Question: I have been looking for 2 days to find solutions to this issue but not been abel to fix it.
URL: (/HelloSpring/WEB-INF/hello.jsp)
Edited to (/HelloSpring/hello.jsp)

'''
import org.springframework.stereotype.Controller;
import org.springframework.ui.ModelMap;
import org.springframework.web.bind.annotation.RequestMapping;
import org.springframework.web.bind.annotation.RequestMethod;
@Controller
@RequestMapping("/hello")
public class HelloController{
@RequestMapping(method = RequestMethod.GET)
public String printHello(ModelMap model) {
model.addAttribute("message", "Hello Spring MVC Framework!");
return "hello";
}
}
'''
hellospring-servlet.xml
'''
<?xml version="1.0" encoding="UTF-8"?>
<beans xmlns="http://www.springframework.org/schema/beans"
xmlns:context="http://www.springframework.org/schema/context"
xmlns:xsi="http://www.w3.org/2001/XMLSchema-instance"
xsi:schemaLocation="
http://www.springframework.org/schema/beans
http://www.springframework.org/schema/beans/spring-beans-3.0.xsd
http://www.springframework.org/schema/context
http://www.springframework.org/schema/context/spring-context-3.0.xsd">
<!-- <bean name="/hello.jsp" class="com.smithak.hellospring.HelloController" /> -->
<context:component-scan base-package="com.smithak.hellospring" />
<bean id="viewResolver"
class="org.springframework.web.servlet.view.UrlBasedViewResolver">
<property name="viewClass"
value="org.springframework.web.servlet.view.JstlView" />
<property name="prefix" value="/WEB-INF/" />
<property name="suffix" value=".jsp" />
</bean>
</beans>
'''
web.xml
'''
<?xml version="1.0" encoding="UTF-8"?>
<web-app xmlns:xsi="http://www.w3.org/2001/XMLSchema-instance"
xmlns="http://java.sun.com/xml/ns/javaee"
xmlns:web="http://java.sun.com/xml/ns/javaee/web-app_2_5.xsd"
xsi:schemaLocation="http://java.sun.com/xml/ns/javaee http://java.sun.com/xml/ns/javaee/web-app_2_5.xsd"
id="WebApp_ID" version="2.5">
<display-name>Spring MVC Application</display-name>
<servlet>
<servlet-name>hellospring</servlet-name>
<servlet-class>
org.springframework.web.servlet.DispatcherServlet
</servlet-class>
<load-on-startup>1</load-on-startup>
</servlet>
<servlet-mapping>
<servlet-name>hellospring</servlet-name>
<url-pattern>*.jsp</url-pattern>
</servlet-mapping>
</web-app>
'''
when I deploy and run it on tomcat I get the following error
HTTP Status 404 - The requested resource () is not available.
Stack trace
'''
type Exception report
message Servlet.init() for servlet hellospring threw exception
description The server encountered an internal error (Servlet.init() for servlet hellospring threw exception) that prevented it from fulfilling this request.
exception
javax.servlet.ServletException: Servlet.init() for servlet hellospring threw exception
org.apache.catalina.authenticator.AuthenticatorBase.invoke(AuthenticatorBase.java:472)
org.apache.catalina.valves.ErrorReportValve.invoke(ErrorReportValve.java:98)
org.apache.catalina.valves.AccessLogValve.invoke(AccessLogValve.java:927)
org.apache.catalina.connector.CoyoteAdapter.service(CoyoteAdapter.java:407)
org.apache.coyote.http11.AbstractHttp11Processor.process(AbstractHttp11Processor.java:1001)
org.apache.coyote.AbstractProtocol$AbstractConnectionHandler.process(AbstractProtocol.java:579)
org.apache.tomcat.util.net.JIoEndpoint$SocketProcessor.run(JIoEndpoint.java:310)
java.util.concurrent.ThreadPoolExecutor.runWorker(Unknown Source)
java.util.concurrent.ThreadPoolExecutor$Worker.run(Unknown Source)
java.lang.Thread.run(Unknown Source)
root cause
org.springframework.beans.factory.BeanDefinitionStoreException: Unexpected exception parsing XML document from ServletContext resource [/WEB-INF/hellospring-servlet.xml]; nested exception is java.lang.NoClassDefFoundError: org/springframework/aop/TargetSource
org.springframework.beans.factory.xml.XmlBeanDefinitionReader.doLoadBeanDefinitions(XmlBeanDefinitionReader.java:413)
org.springframework.beans.factory.xml.XmlBeanDefinitionReader.loadBeanDefinitions(XmlBeanDefinitionReader.java:335)
org.springframework.beans.factory.xml.XmlBeanDefinitionReader.loadBeanDefinitions(XmlBeanDefinitionReader.java:303)
org.springframework.beans.factory.support.AbstractBeanDefinitionReader.loadBeanDefinitions(AbstractBeanDefinitionReader.java:180)
org.springframework.beans.factory.support.AbstractBeanDefinitionReader.loadBeanDefinitions(AbstractBeanDefinitionReader.java:216)
org.springframework.beans.factory.support.AbstractBeanDefinitionReader.loadBeanDefinitions(AbstractBeanDefinitionReader.java:187)
org.springframework.web.context.support.XmlWebApplicationContext.loadBeanDefinitions(XmlWebApplicationContext.java:125)
org.springframework.web.context.support.XmlWebApplicationContext.loadBeanDefinitions(XmlWebApplicationContext.java:94)
org.springframework.context.support.AbstractRefreshableApplicationContext.refreshBeanFactory(AbstractRefreshableApplicationContext.java:129)
org.springframework.context.support.AbstractApplicationContext.obtainFreshBeanFactory(AbstractApplicationContext.java:540)
org.springframework.context.support.AbstractApplicationContext.refresh(AbstractApplicationContext.java:454)
org.springframework.web.servlet.FrameworkServlet.configureAndRefreshWebApplicationContext(FrameworkServlet.java:658)
org.springframework.web.servlet.FrameworkServlet.createWebApplicationContext(FrameworkServlet.java:624)
org.springframework.web.servlet.FrameworkServlet.createWebApplicationContext(FrameworkServlet.java:672)
org.springframework.web.servlet.FrameworkServlet.initWebApplicationContext(FrameworkServlet.java:543)
org.springframework.web.servlet.FrameworkServlet.initServletBean(FrameworkServlet.java:484)
org.springframework.web.servlet.HttpServletBean.init(HttpServletBean.java:136)
javax.servlet.GenericServlet.init(GenericServlet.java:160)
org.apache.catalina.authenticator.AuthenticatorBase.invoke(AuthenticatorBase.java:472)
org.apache.catalina.valves.ErrorReportValve.invoke(ErrorReportValve.java:98)
org.apache.catalina.valves.AccessLogValve.invoke(AccessLogValve.java:927)
org.apache.catalina.connector.CoyoteAdapter.service(CoyoteAdapter.java:407)
org.apache.coyote.http11.AbstractHttp11Processor.process(AbstractHttp11Processor.java:1001)
org.apache.coyote.AbstractProtocol$AbstractConnectionHandler.process(AbstractProtocol.java:579)
org.apache.tomcat.util.net.JIoEndpoint$SocketProcessor.run(JIoEndpoint.java:310)
java.util.concurrent.ThreadPoolExecutor.runWorker(Unknown Source)
java.util.concurrent.ThreadPoolExecutor$Worker.run(Unknown Source)
java.lang.Thread.run(Unknown Source)
root cause
java.lang.NoClassDefFoundError: org/springframework/aop/TargetSource
org.springframework.context.annotation.AnnotationConfigUtils.registerAnnotationConfigProcessors(AnnotationConfigUtils.java:194)
org.springframework.context.annotation.ComponentScanBeanDefinitionParser.registerComponents(ComponentScanBeanDefinitionParser.java:150)
org.springframework.context.annotation.ComponentScanBeanDefinitionParser.parse(ComponentScanBeanDefinitionParser.java:86)
org.springframework.beans.factory.xml.NamespaceHandlerSupport.parse(NamespaceHandlerSupport.java:74)
org.springframework.beans.factory.xml.BeanDefinitionParserDelegate.parseCustomElement(BeanDefinitionParserDelegate.java:1424)
org.springframework.beans.factory.xml.BeanDefinitionParserDelegate.parseCustomElement(BeanDefinitionParserDelegate.java:1414)
org.springframework.beans.factory.xml.DefaultBeanDefinitionDocumentReader.parseBeanDefinitions(DefaultBeanDefinitionDocumentReader.java:187)
org.springframework.beans.factory.xml.DefaultBeanDefinitionDocumentReader.doRegisterBeanDefinitions(DefaultBeanDefinitionDocumentReader.java:141)
org.springframework.beans.factory.xml.DefaultBeanDefinitionDocumentReader.registerBeanDefinitions(DefaultBeanDefinitionDocumentReader.java:110)
org.springframework.beans.factory.xml.XmlBeanDefinitionReader.registerBeanDefinitions(XmlBeanDefinitionReader.java:508)
org.springframework.beans.factory.xml.XmlBeanDefinitionReader.doLoadBeanDefinitions(XmlBeanDefinitionReader.java:391)
org.springframework.beans.factory.xml.XmlBeanDefinitionReader.loadBeanDefinitions(XmlBeanDefinitionReader.java:335)
org.springframework.beans.factory.xml.XmlBeanDefinitionReader.loadBeanDefinitions(XmlBeanDefinitionReader.java:303)
org.springframework.beans.factory.support.AbstractBeanDefinitionReader.loadBeanDefinitions(AbstractBeanDefinitionReader.java:180)
org.springframework.beans.factory.support.AbstractBeanDefinitionReader.loadBeanDefinitions(AbstractBeanDefinitionReader.java:216)
org.springframework.beans.factory.support.AbstractBeanDefinitionReader.loadBeanDefinitions(AbstractBeanDefinitionReader.java:187)
org.springframework.web.context.support.XmlWebApplicationContext.loadBeanDefinitions(XmlWebApplicationContext.java:125)
org.springframework.web.context.support.XmlWebApplicationContext.loadBeanDefinitions(XmlWebApplicationContext.java:94)
org.springframework.context.support.AbstractRefreshableApplicationContext.refreshBeanFactory(AbstractRefreshableApplicationContext.java:129)
org.springframework.context.support.AbstractApplicationContext.obtainFreshBeanFactory(AbstractApplicationContext.java:540)
org.springframework.context.support.AbstractApplicationContext.refresh(AbstractApplicationContext.java:454)
org.springframework.web.servlet.FrameworkServlet.configureAndRefreshWebApplicationContext(FrameworkServlet.java:658)
org.springframework.web.servlet.FrameworkServlet.createWebApplicationContext(FrameworkServlet.java:624)
org.springframework.web.servlet.FrameworkServlet.createWebApplicationContext(FrameworkServlet.java:672)
org.springframework.web.servlet.FrameworkServlet.initWebApplicationContext(FrameworkServlet.java:543)
org.springframework.web.servlet.FrameworkServlet.initServletBean(FrameworkServlet.java:484)
org.springframework.web.servlet.HttpServletBean.init(HttpServletBean.java:136)
javax.servlet.GenericServlet.init(GenericServlet.java:160)
org.apache.catalina.authenticator.AuthenticatorBase.invoke(AuthenticatorBase.java:472)
org.apache.catalina.valves.ErrorReportValve.invoke(ErrorReportValve.java:98)
org.apache.catalina.valves.AccessLogValve.invoke(AccessLogValve.java:927)
org.apache.catalina.connector.CoyoteAdapter.service(CoyoteAdapter.java:407)
org.apache.coyote.http11.AbstractHttp11Processor.process(AbstractHttp11Processor.java:1001)
org.apache.coyote.AbstractProtocol$AbstractConnectionHandler.process(AbstractProtocol.java:579)
org.apache.tomcat.util.net.JIoEndpoint$SocketProcessor.run(JIoEndpoint.java:310)
java.util.concurrent.ThreadPoolExecutor.runWorker(Unknown Source)
java.util.concurrent.ThreadPoolExecutor$Worker.run(Unknown Source)
java.lang.Thread.run(Unknown Source)
'''
Could any of you please help me resolve this.
Any help would be appreciated.
Thanks in advance.
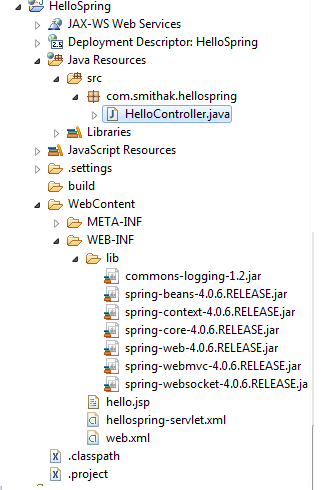
Answer: In 'web.xml' you shouldn't use '<url-pattern>*.jsp</url-pattern>' because your controllers will "respond" to '/hello' (which doesn't match '*.jsp'):
'''
<servlet-mapping>
<servlet-name>hellospring</servlet-name>
<url-pattern>/</url-pattern>
</servlet-mapping>
'''
In 'hellospring-servlet.xml' you need a way of letting Spring know that you want 'RequestMapping' to be handled in some way or another. 'component-scan' doesn't do anything with '@RequestMapping's. You need to add 'mvc:annotation-driven':
'''
<?xml version="1.0" encoding="UTF-8"?>
<beans xmlns="http://www.springframework.org/schema/beans"
xmlns:context="http://www.springframework.org/schema/context"
xmlns:mvc="http://www.springframework.org/schema/mvc"
xmlns:xsi="http://www.w3.org/2001/XMLSchema-instance"
xsi:schemaLocation="
http://www.springframework.org/schema/beans
http://www.springframework.org/schema/beans/spring-beans.xsd
http://www.springframework.org/schema/context
http://www.springframework.org/schema/context/spring-context.xsd
http://www.springframework.org/schema/mvc
http://www.springframework.org/schema/mvc/spring-mvc.xsd">
<mvc:annotation-driven />
<context:component-scan base-package="com.smithak.hellospring" />
<bean id="viewResolver"
class="org.springframework.web.servlet.view.UrlBasedViewResolver">
<property name="viewClass"
value="org.springframework.web.servlet.view.JstlView" />
<property name="prefix" value="/WEB-INF/" />
<property name="suffix" value=".jsp" />
</bean>
</beans>
'''
Also, you will need: 'javax.servlet.jsp.jstl-api-1.2.1.jar', 'spring-aop-4.0.6.RELEASE.jar' and 'spring-expression-4.0.6.RELEASE.jar' jars under '/WEB-INF/lib'.
In the end you will access your app by going to '/HelloSpring/hello' URL and not the '.jsp' version (for the reason I mentioned above).